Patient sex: F
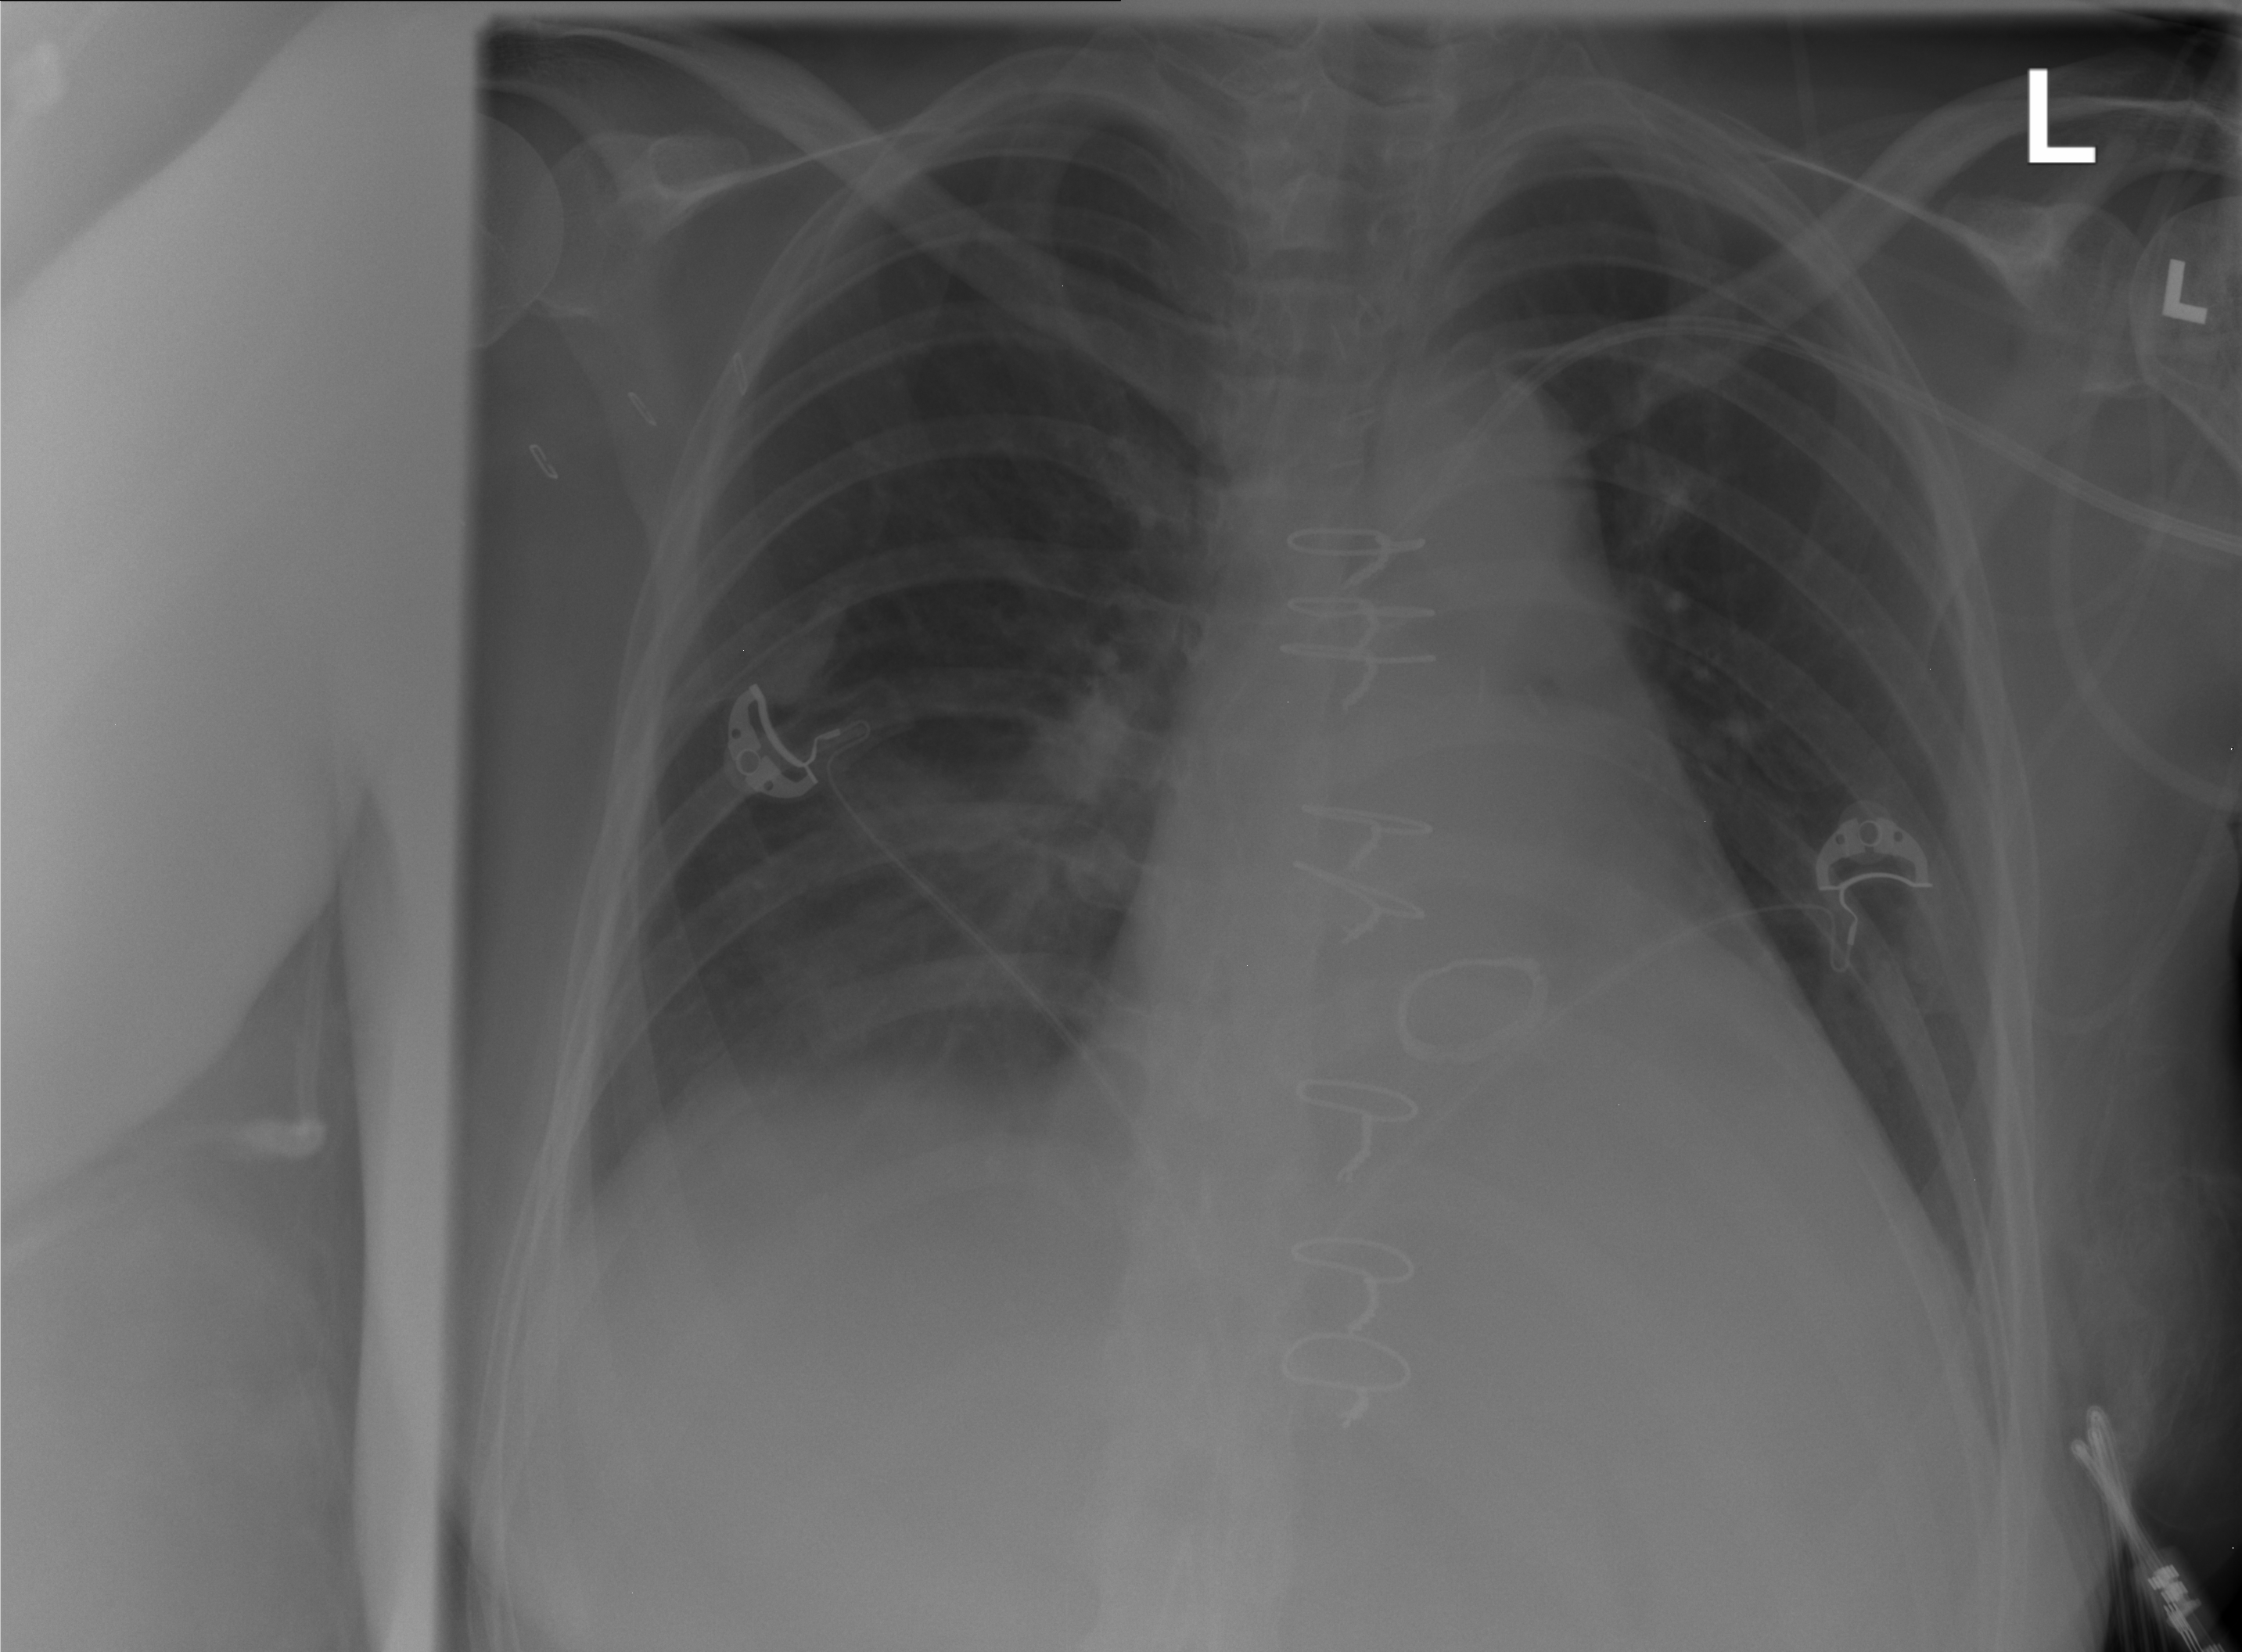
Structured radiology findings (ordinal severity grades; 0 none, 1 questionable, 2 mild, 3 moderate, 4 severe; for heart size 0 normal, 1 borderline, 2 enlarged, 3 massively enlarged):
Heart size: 1
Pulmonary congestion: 0
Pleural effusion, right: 2
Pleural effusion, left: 0
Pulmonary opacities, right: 0
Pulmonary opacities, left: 0
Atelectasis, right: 0
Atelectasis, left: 0